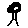
Label: tree